Interaction volume radius: 5 \u00c5
Interaction volume height: 10 \u00c5
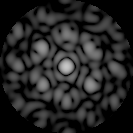
Disorder parameter: 0.4721